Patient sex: M
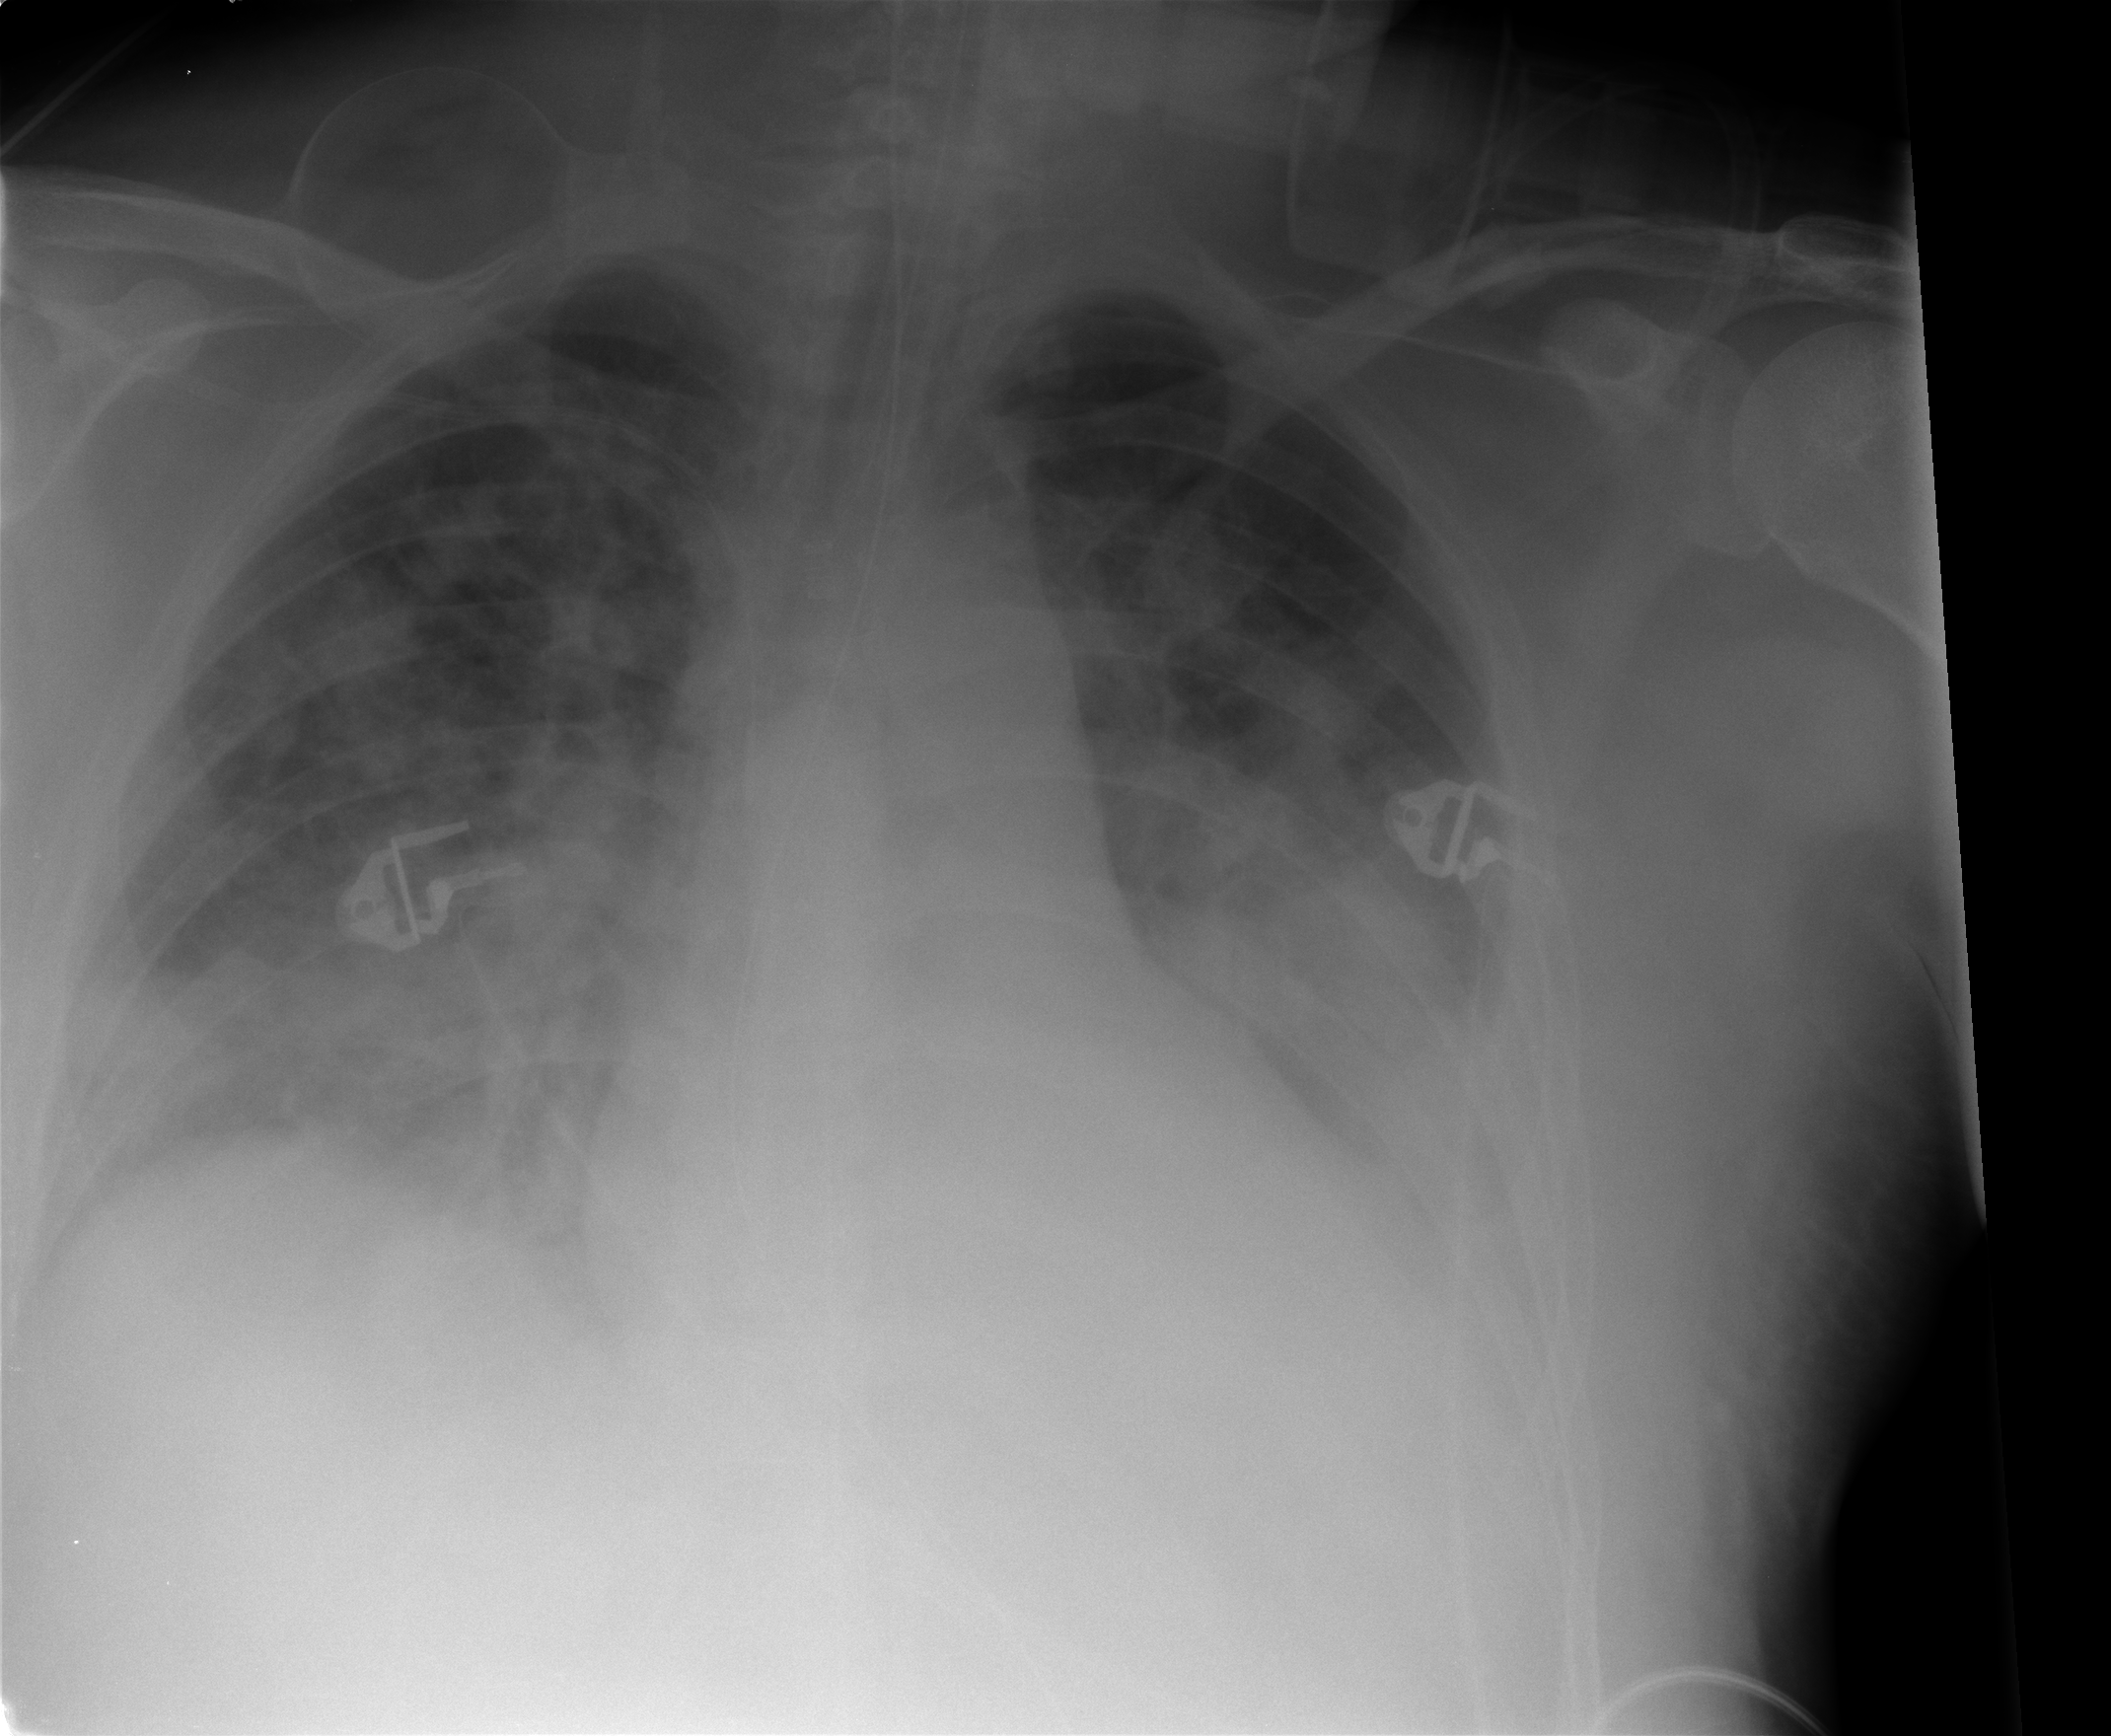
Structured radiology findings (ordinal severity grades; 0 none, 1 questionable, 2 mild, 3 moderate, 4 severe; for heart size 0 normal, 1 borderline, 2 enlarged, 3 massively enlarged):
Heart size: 0
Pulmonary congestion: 0
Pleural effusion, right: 0
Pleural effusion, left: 2
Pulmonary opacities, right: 3
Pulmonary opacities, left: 3
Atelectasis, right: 3
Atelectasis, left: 3